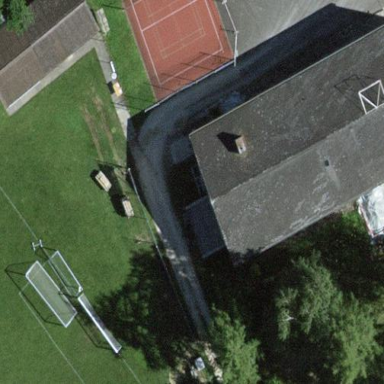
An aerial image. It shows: School building.